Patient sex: F
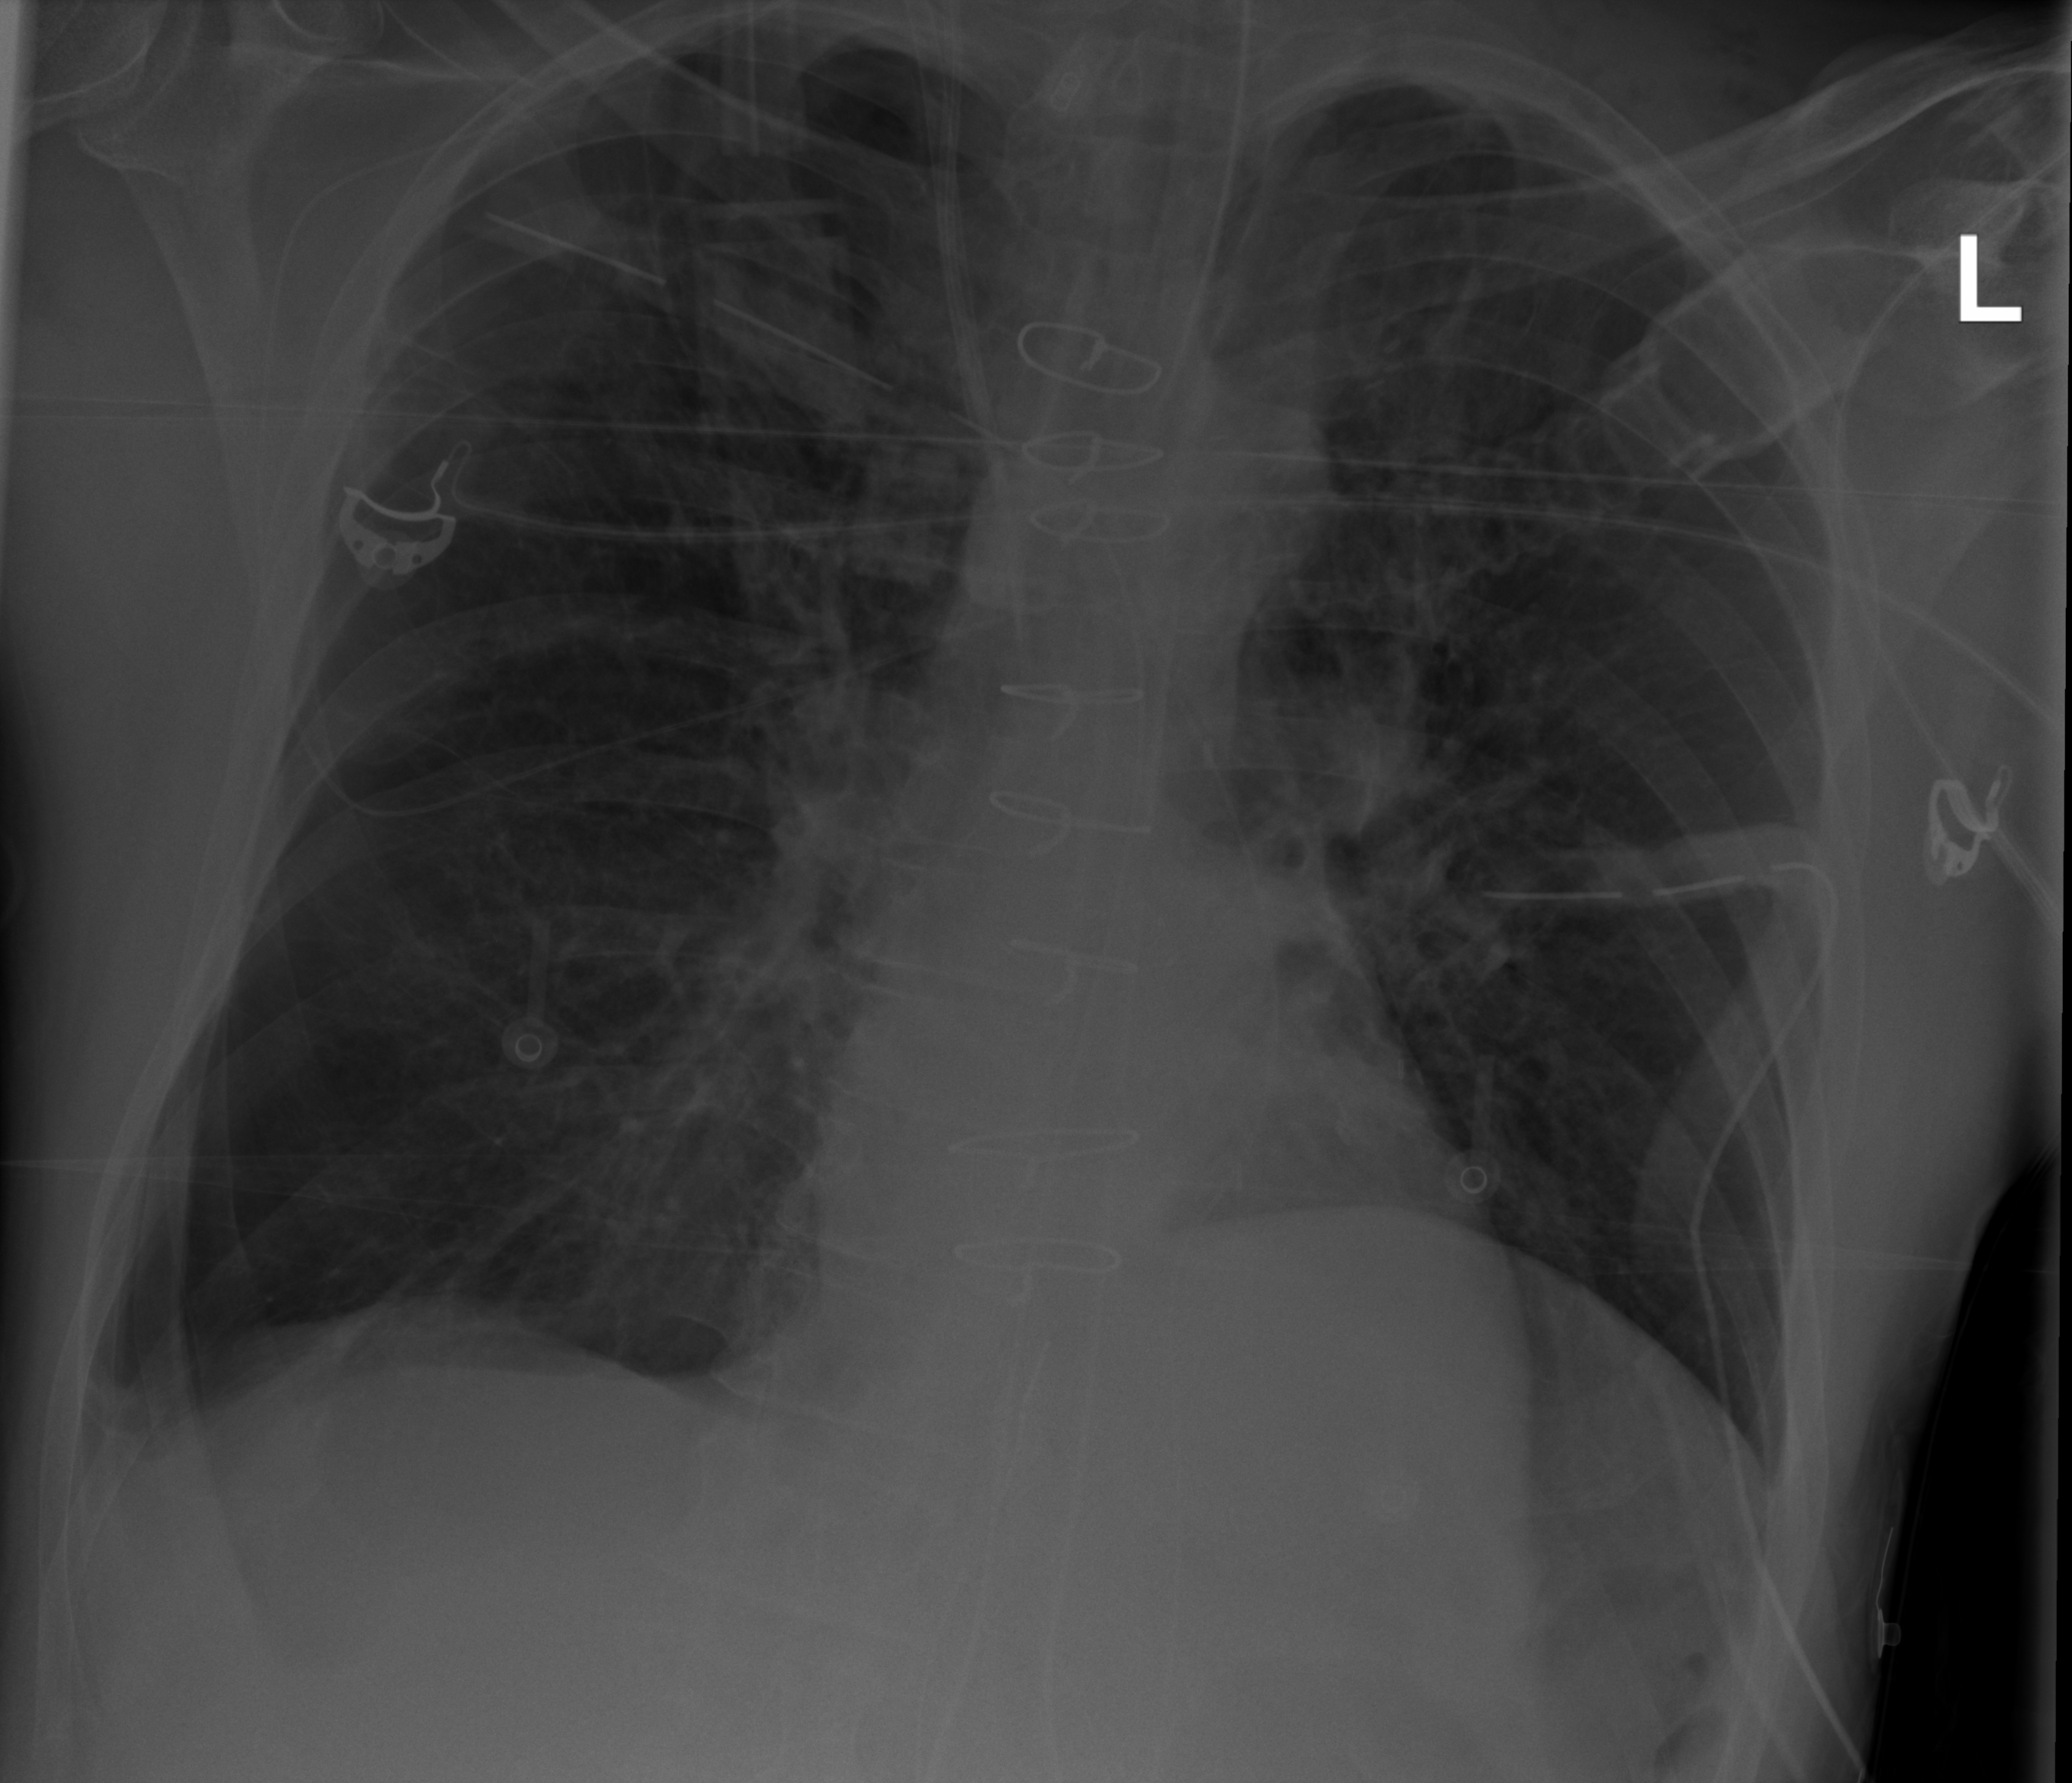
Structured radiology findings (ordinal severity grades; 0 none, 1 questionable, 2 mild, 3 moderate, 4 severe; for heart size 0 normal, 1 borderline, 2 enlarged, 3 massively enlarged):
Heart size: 0
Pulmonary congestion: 0
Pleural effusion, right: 2
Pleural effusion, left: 0
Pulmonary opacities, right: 0
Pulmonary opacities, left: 0
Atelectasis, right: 2
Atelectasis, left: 2